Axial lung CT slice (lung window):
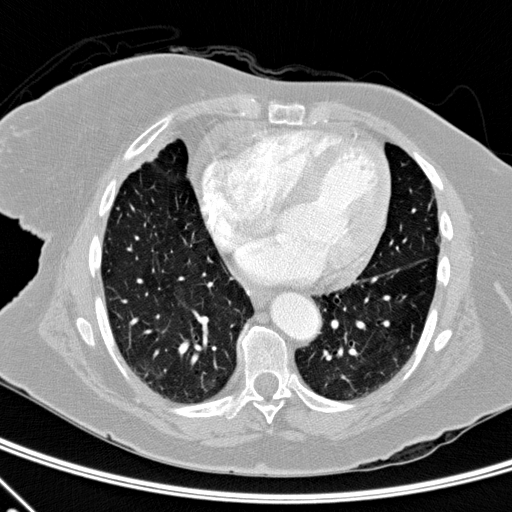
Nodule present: no